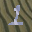
Label: 1